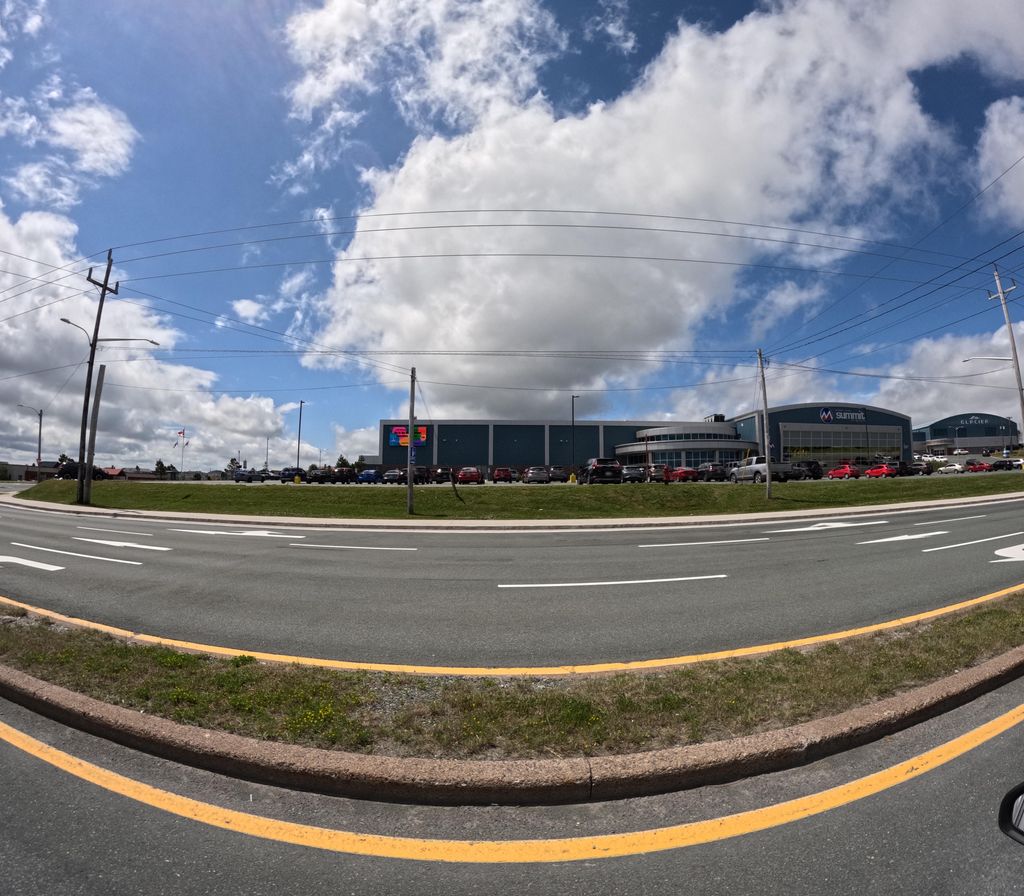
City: st_johns